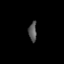
Tissue: skin
Cell type: Epithelial cells
Senescence score: 0.2165
Nuclear area (px): 155
Mean DAPI intensity: 86.019